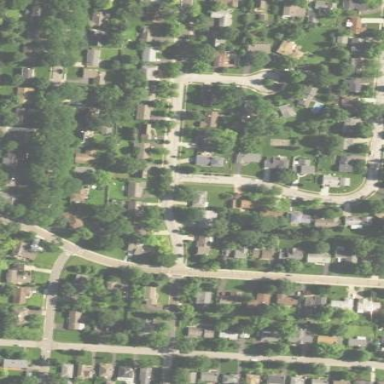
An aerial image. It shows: Neighborhood.